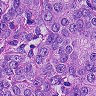
Metastatic tissue present: yes